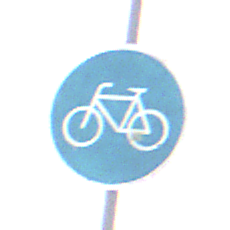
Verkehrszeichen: Radweg
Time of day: MorningAfternoon
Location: Outdoor (Nature)
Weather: PartlyCloudy
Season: NotSpecified
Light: Natural